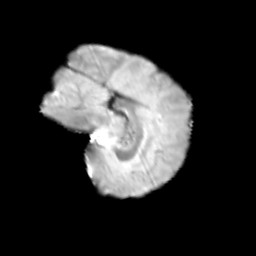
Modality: T2w
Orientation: sagittal
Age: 11
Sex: female
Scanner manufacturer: siemens
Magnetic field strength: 3 T
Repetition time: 3.8 s
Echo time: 0.07 s